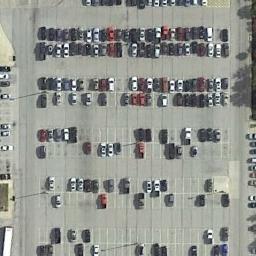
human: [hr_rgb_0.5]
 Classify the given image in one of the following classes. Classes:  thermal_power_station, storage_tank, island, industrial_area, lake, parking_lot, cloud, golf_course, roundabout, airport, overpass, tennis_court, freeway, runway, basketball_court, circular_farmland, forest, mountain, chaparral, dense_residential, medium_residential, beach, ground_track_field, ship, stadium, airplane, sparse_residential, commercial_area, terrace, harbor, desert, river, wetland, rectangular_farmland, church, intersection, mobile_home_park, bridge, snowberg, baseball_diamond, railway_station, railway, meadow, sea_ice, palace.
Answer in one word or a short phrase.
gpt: parking_lot